Question: If I search in the Windows7 start menu, it finds a program, so when I press enter it opens chrome and chrome knows that it should open facebook.com in a new tab. I'd like to do the same thing with my application. I use C# with Visual Studio.

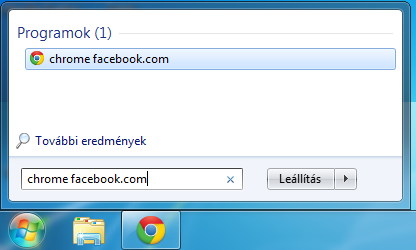
Answer: There is a Key in the registry called 'App Path' where you can define the path to a Program. This will be checked by the Windows Search Box and it allows you to pass arguments to said Program.
It is located at:
'HKEY_LOCAL_MACHINE\SOFTWARE\Microsoft\Windows\CurrentVersion\App Paths'
So all you need to do for your Program 'TestProgram.exe' is to add a Key to 'App Paths' called 'TestProgram.exe' with the value being it's Path in the FileSystem. It may be nescessery to add a string value called 'Path' containing the path aswell.
Then when searching for 'TestProgram[.exe]' you can append arguments.